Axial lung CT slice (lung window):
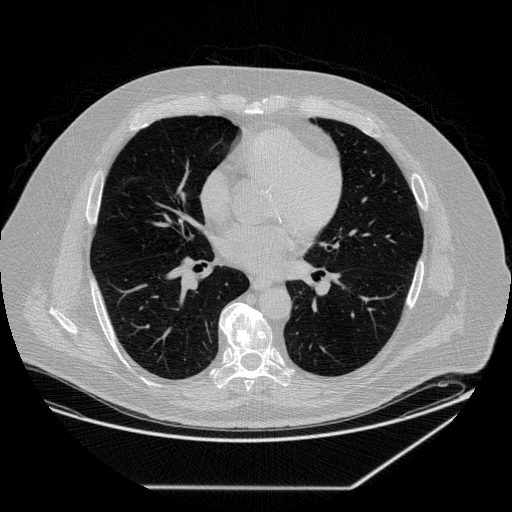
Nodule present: no